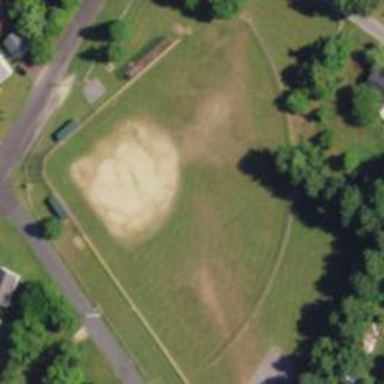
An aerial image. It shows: Park with baseball field.